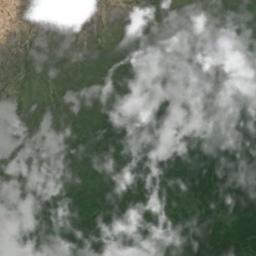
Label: cloud